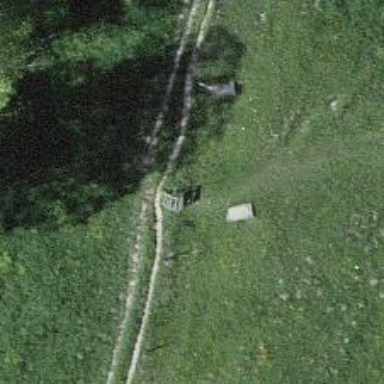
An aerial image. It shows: Ladder-style stile.